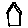
Label: house